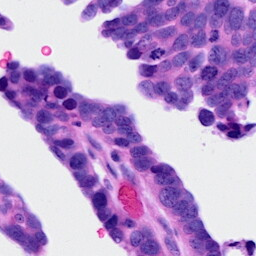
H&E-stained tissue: Ovarian